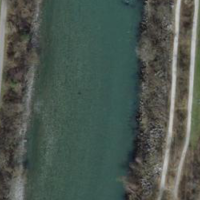
EUNIS habitat code: 15
Species observed at this site:
Lamium maculatum